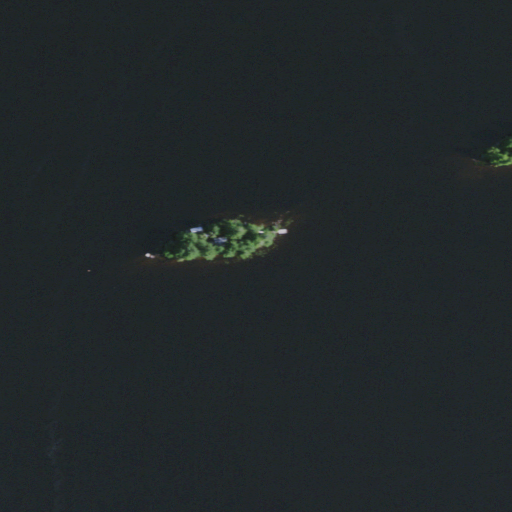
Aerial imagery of island in New York named Strawberry Island containing only open water